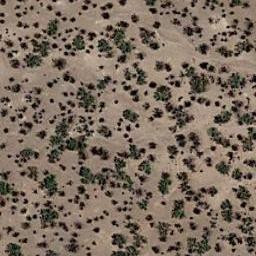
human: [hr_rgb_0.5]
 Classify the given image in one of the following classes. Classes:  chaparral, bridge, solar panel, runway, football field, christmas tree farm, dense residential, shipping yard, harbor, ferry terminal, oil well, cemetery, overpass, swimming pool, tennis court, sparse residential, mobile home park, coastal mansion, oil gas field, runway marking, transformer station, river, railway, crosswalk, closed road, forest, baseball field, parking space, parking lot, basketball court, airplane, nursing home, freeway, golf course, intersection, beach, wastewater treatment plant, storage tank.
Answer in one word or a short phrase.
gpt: chaparral